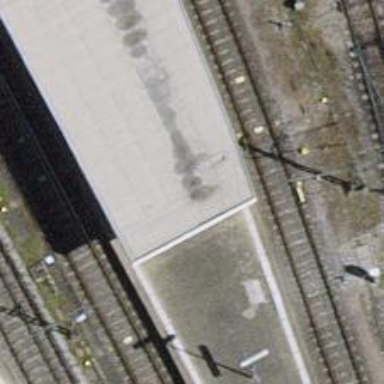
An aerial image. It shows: Roof support.